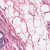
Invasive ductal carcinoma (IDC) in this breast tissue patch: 0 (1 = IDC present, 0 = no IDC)